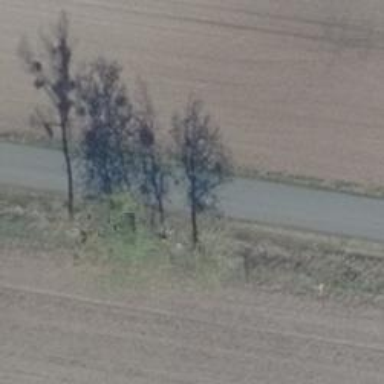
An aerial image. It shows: Row of broadleaved trees.